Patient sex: M
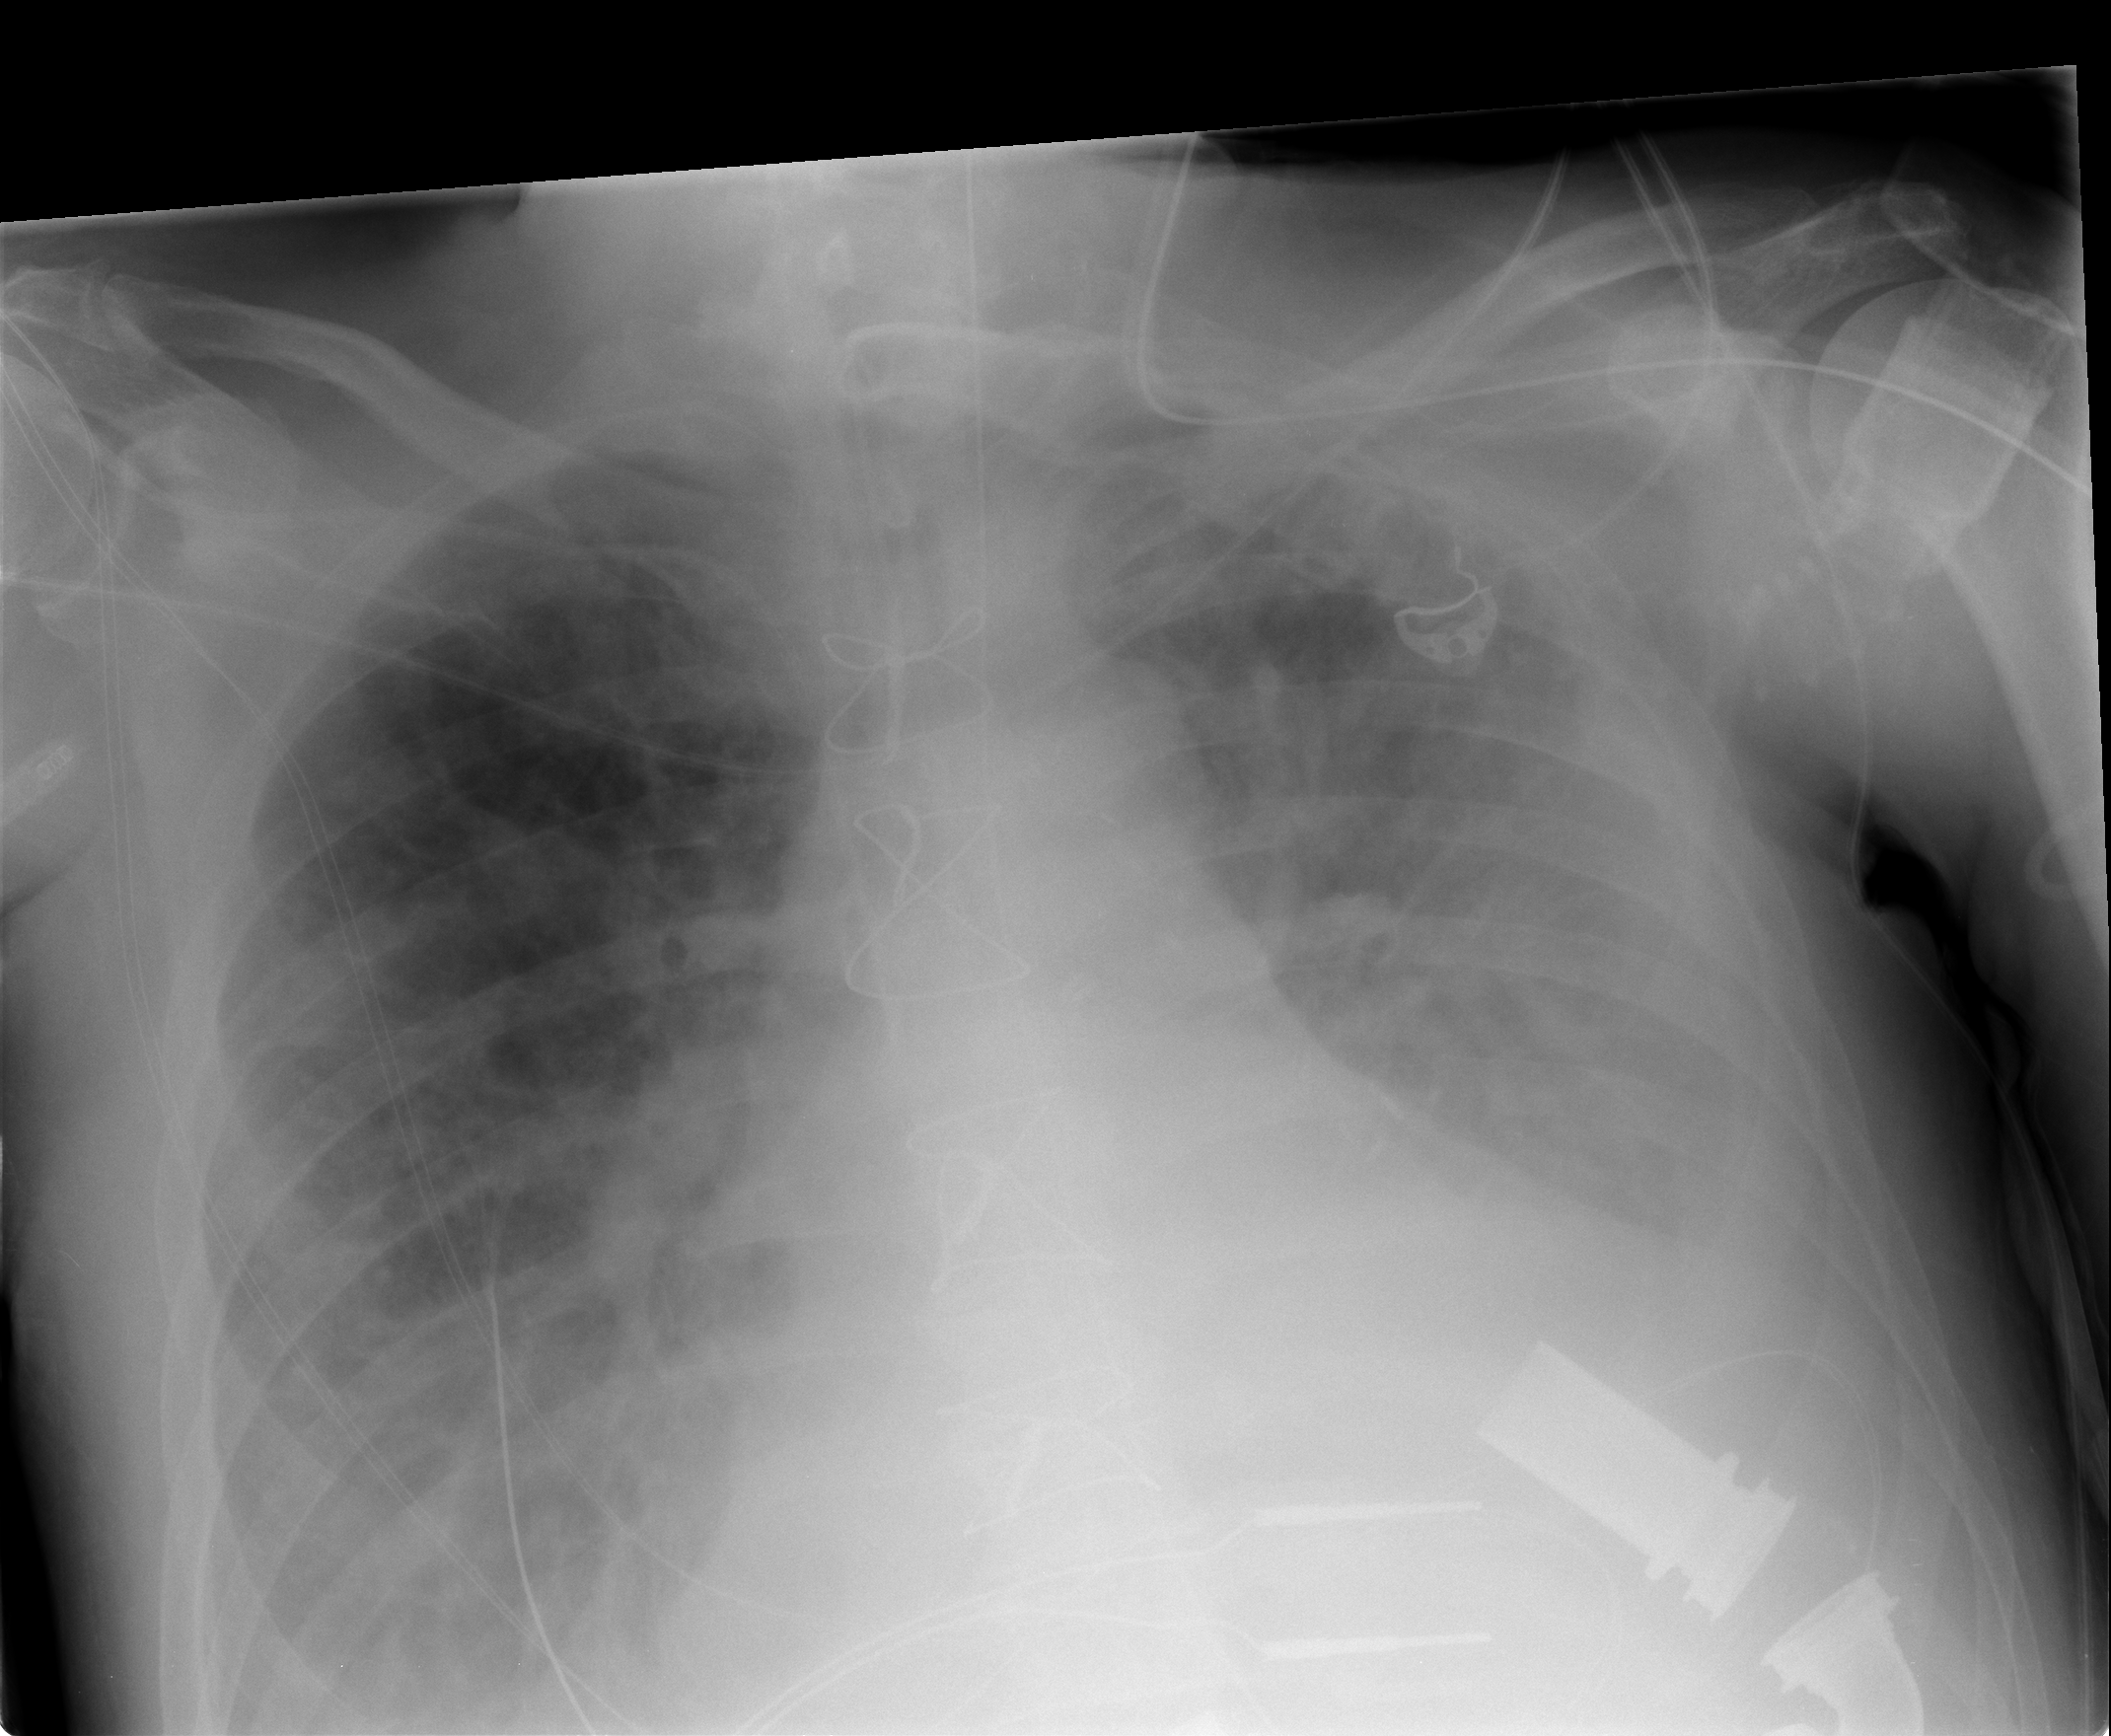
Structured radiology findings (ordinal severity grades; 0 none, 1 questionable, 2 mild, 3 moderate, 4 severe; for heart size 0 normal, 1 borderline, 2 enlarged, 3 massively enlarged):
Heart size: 2
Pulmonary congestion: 3
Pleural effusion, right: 2
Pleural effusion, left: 3
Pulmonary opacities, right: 3
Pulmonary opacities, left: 3
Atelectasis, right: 4
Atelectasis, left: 4